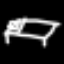
Label: bed